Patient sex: M
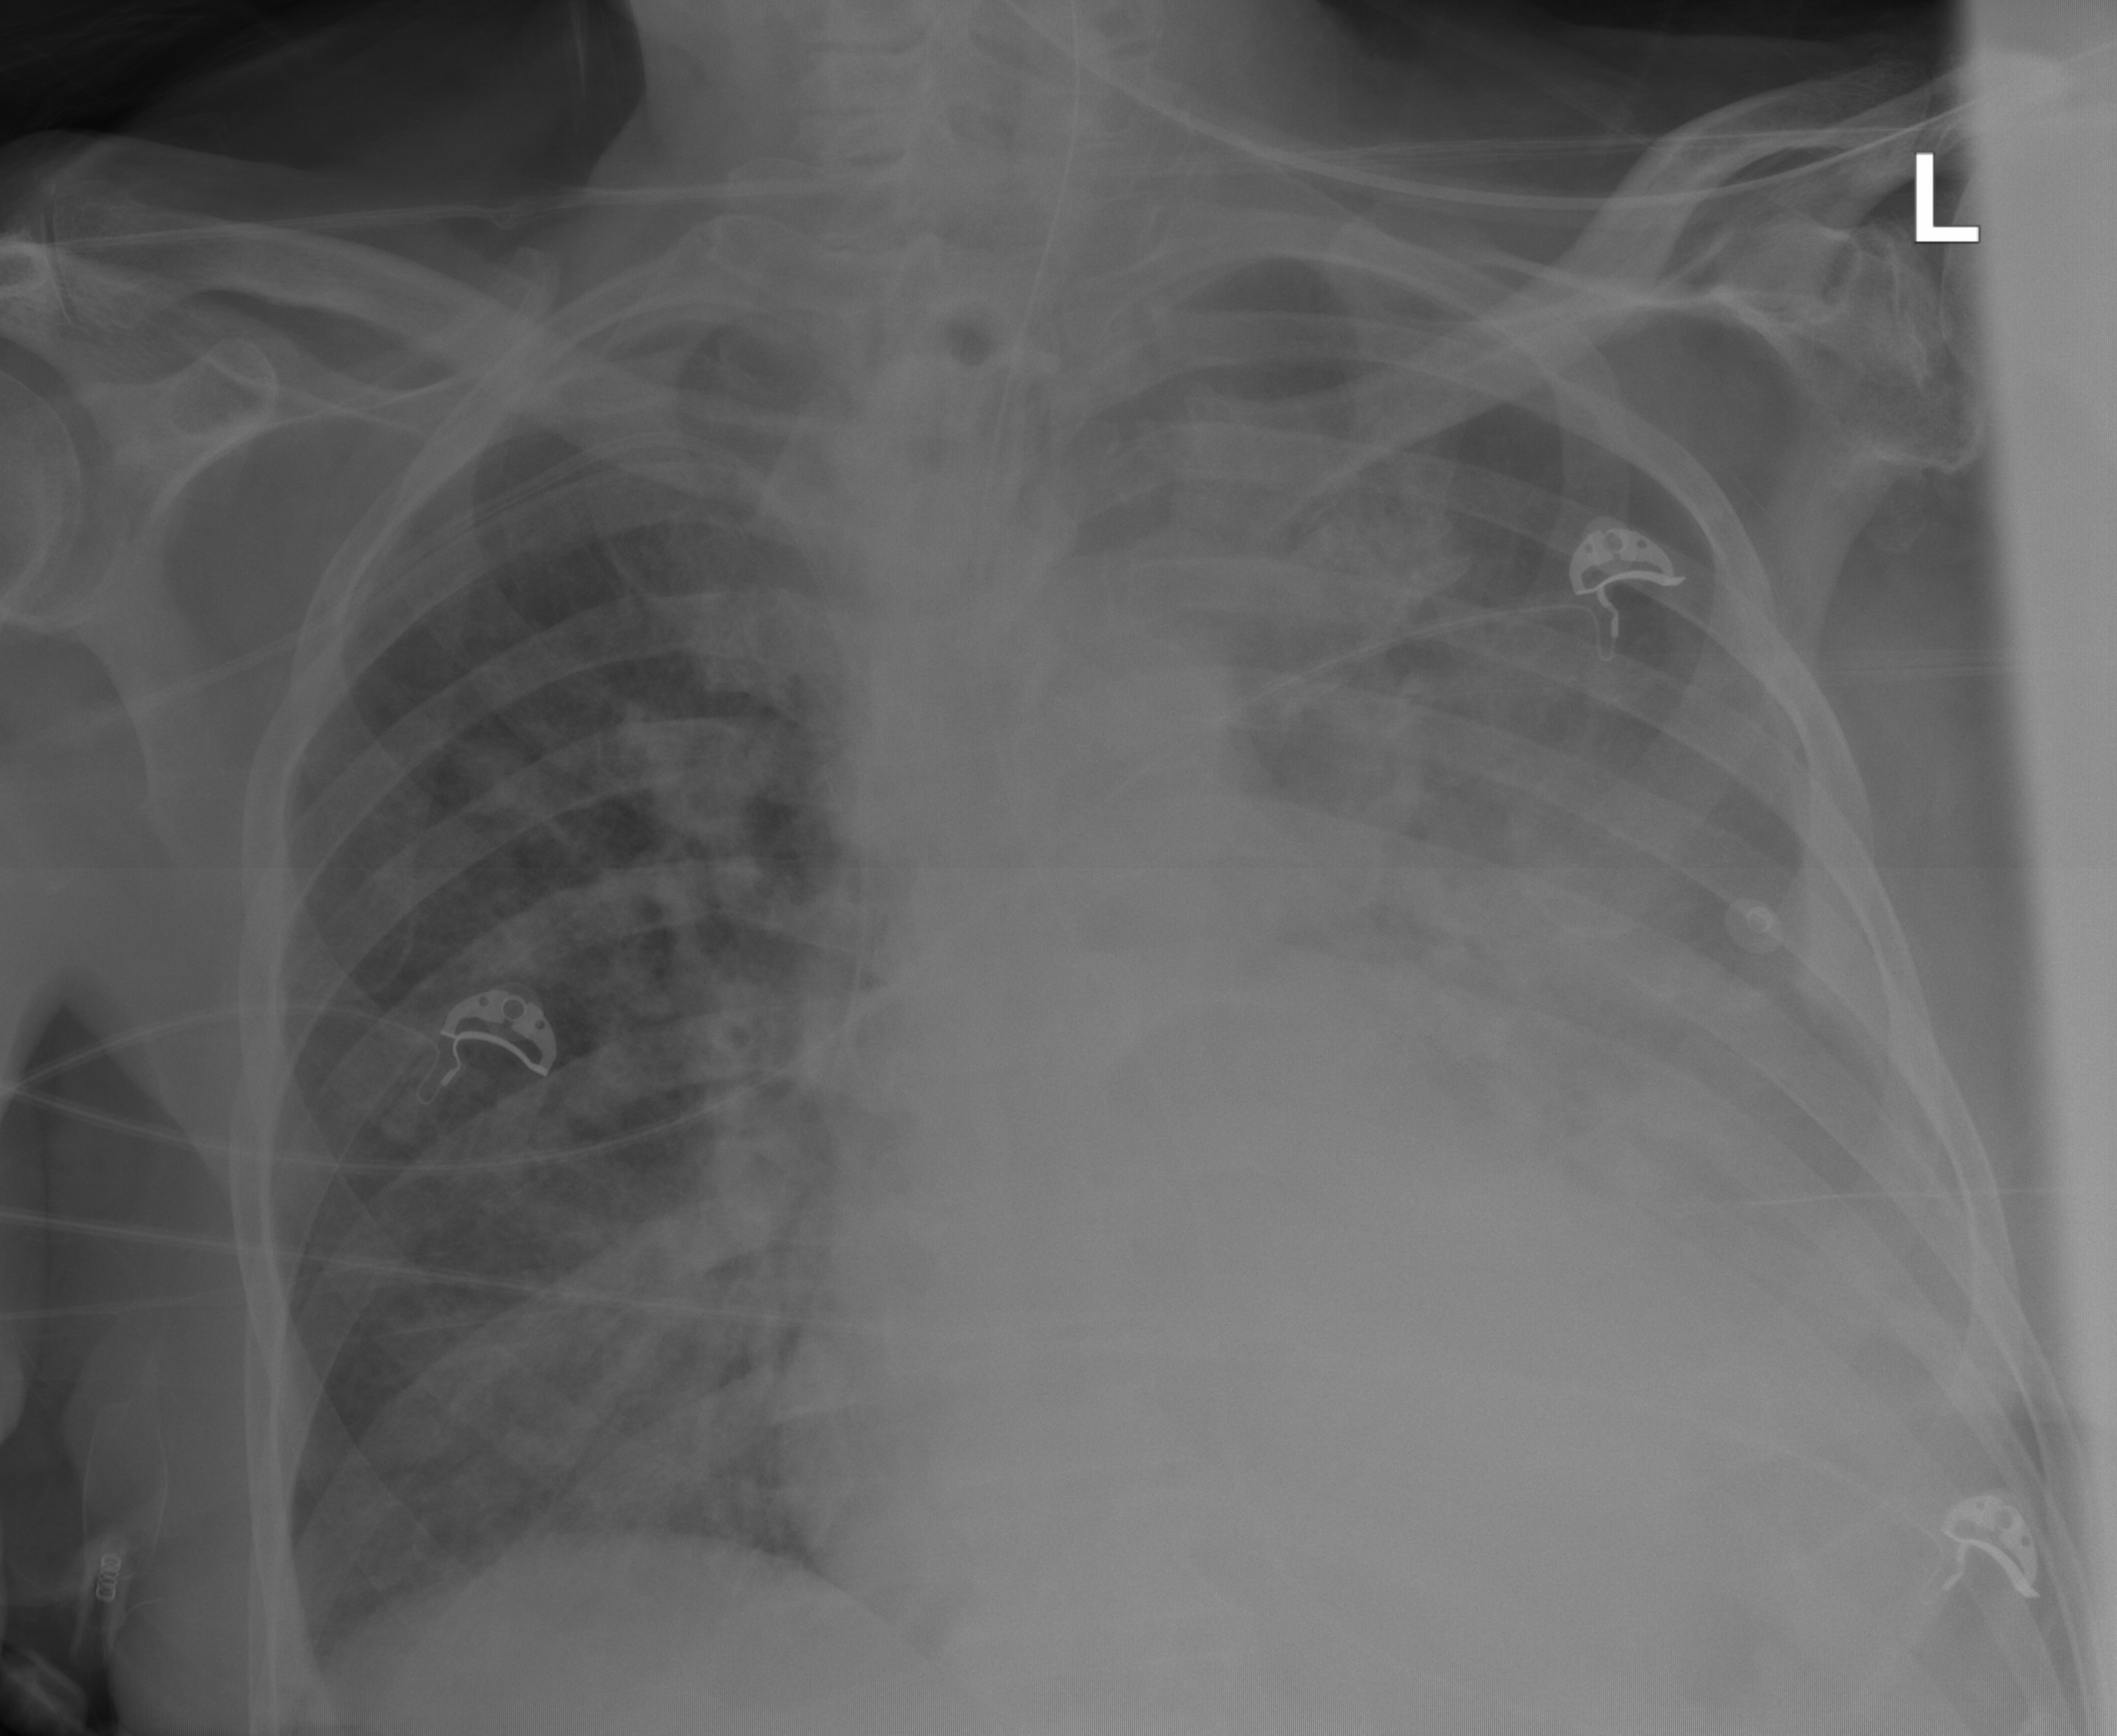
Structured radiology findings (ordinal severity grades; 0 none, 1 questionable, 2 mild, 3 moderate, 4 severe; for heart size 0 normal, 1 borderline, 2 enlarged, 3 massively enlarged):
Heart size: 2
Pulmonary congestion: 3
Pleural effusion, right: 0
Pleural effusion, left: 3
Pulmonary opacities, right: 2
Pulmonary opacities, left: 2
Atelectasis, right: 0
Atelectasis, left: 2